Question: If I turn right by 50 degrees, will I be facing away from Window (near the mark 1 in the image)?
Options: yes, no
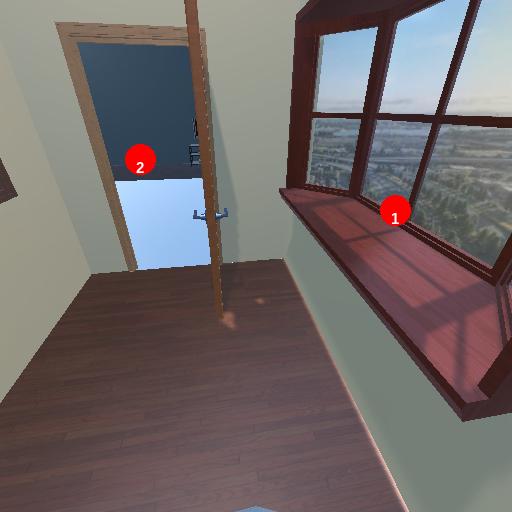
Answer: yes